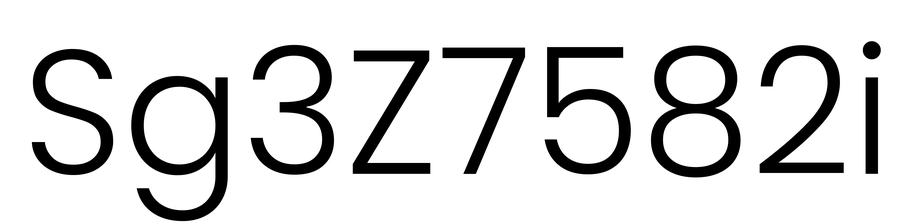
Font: Poppins-Light